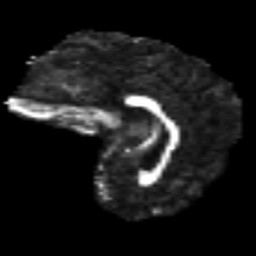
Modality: FA
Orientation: sagittal
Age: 43
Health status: ill
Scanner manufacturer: philips
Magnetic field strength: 3 T
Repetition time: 9 s
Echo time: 0.127 s